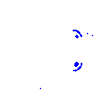
Particle: electron